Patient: sex F, age 52
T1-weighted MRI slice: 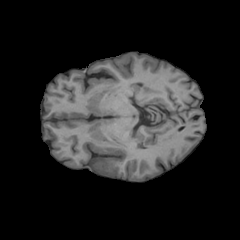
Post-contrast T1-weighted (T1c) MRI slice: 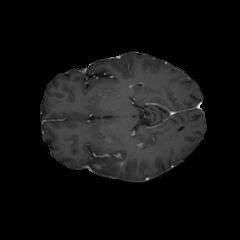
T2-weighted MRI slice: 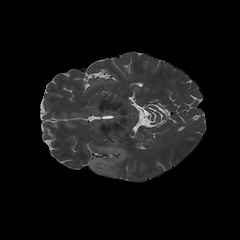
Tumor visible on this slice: yes
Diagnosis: Glioblastoma, IDH-wildtype
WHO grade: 4